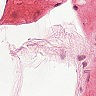
Metastatic tissue present: no